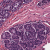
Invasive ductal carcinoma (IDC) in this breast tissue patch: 0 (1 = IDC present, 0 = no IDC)